Question: After changing my theme rrom default ASP.net MVC theme to BootStrap I got some styling issue in NavBar, should be in same line with :

This's my _NavBar.cshtml :
'''
@helper ActiveItem(string actionName, string controllerName, string areaName)
{
if (ViewContext.RouteData.Values["action"].ToString() == actionName &&
ViewContext.RouteData.Values["controller"].ToString() == controllerName &&
(ViewContext.RouteData.DataTokens["area"] == null || ViewContext.RouteData.DataTokens["area"].ToString() == areaName))
{
@:active
}
}
<div class="navbar navbar-default navbar-fixed-top">
<div class="container">
<!-- Navbar header and form mobile version -->
<div class="navbar-header">
<button type="button" class="navbar-toggle" data-toggle="collapse" data-target="#bs-example-navbar-collapse-1">
<span class="sr-only">Toggle navigation</span>
<span class="icon-bar"></span>
<span class="icon-bar"></span>
<span class="icon-bar"></span>
</button>
<a class="navbar-brand" href="#">PFE</a>
</div>
<!-- Menu Link list and Deconnexion button -->
<div class="navbar-collapse collapse">
<p class="navbar-text navbar-right">
@Html.Partial("_LoginPartial")
</p>
<ul class="nav navbar-nav">
<li class="@ActiveItem("Index", "Home", null)">@Html.ActionLink("Home", "Index", "Home")</li>
<li class="@ActiveItem("About", "Home", null)">@Html.ActionLink("About", "About", "Home")</li>
<li class="@ActiveItem("Contact", "Home", null)">@Html.ActionLink("Contact", "Contact", "Home")</li>
</ul>
</div>
</div>
</div>
'''
And this _LoginPartial.cshtml :
'''
@if (Request.IsAuthenticated) {
<text>
Hello, @Html.ActionLink(User.Identity.Name, "Manage", "Account", routeValues: null, htmlAttributes: new { @class = "username", title = "Manage" })!
@using (Html.BeginForm("LogOff", "Account", FormMethod.Post, new { id = "logoutForm" })) {
@Html.AntiForgeryToken()
<a href="javascript:document.getElementById('logoutForm').submit()">Log off</a>
}
</text>
}
else {
<text>
@Html.ActionLink("Register", "Register", "Account", routeValues: null, htmlAttributes: new { id = "registerLink" })
| @Html.ActionLink("Log in", "Login", "Account", routeValues: null, htmlAttributes: new { id = "loginLink" })
</text>
}
'''
Html code After interpted by Chrome:
'''
Hello, <a class="username" href="/Account/Manage" title="Manage">admin</a>!
<form action="/Account/LogOff" id="logoutForm" method="post"><input name="__RequestVerificationToken" type="hidden" value="FouTIIlrUNMPSCuPnaUtLA-zm5Q5ya2-24OFPZF5EWKECyyN7l4F1SOIClnfUU_2CzEbq6tQSAJ_EDKbLJLA6Hzc4Gc_OSTWbHfXmSdwV8E1" />
<a href="javascript:document.getElementById('logoutForm').submit()">Log off</a>
</form>
'''
How to fix it please?
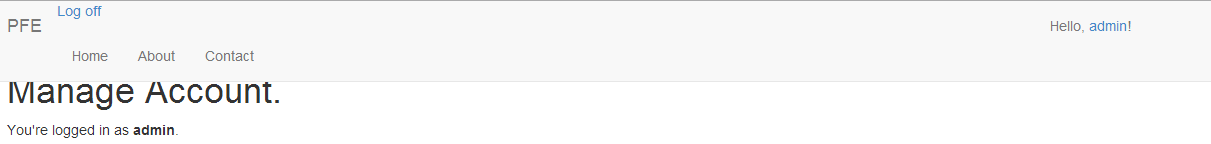
Answer: To solve I added the '_LoginPartial.cshtml' inside a tag like this :
'''
<div class="navbar-collapse collapse">
<div class="navbar-text navbar-right">
@Html.Partial("_LoginPartial")
</div>
'''